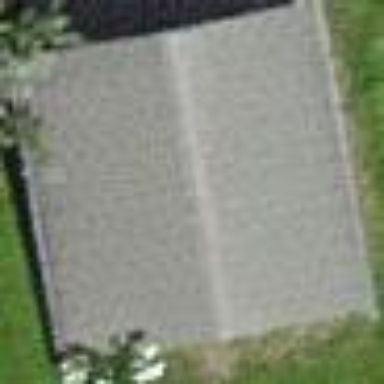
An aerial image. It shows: Simple house.